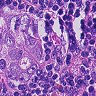
Metastatic tissue present: yes